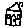
Label: house